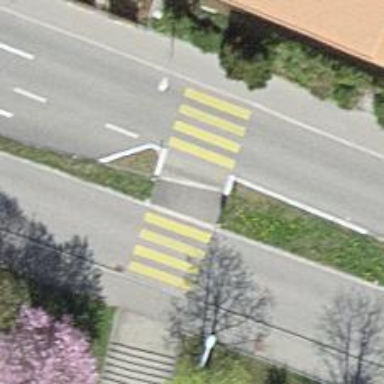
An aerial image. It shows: Zebra crossing on the road.